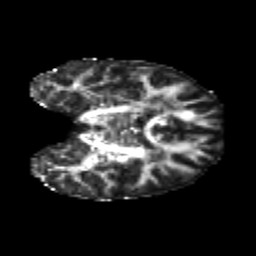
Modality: FA
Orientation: coronal
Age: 23
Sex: male
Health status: healthy
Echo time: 0.074 s